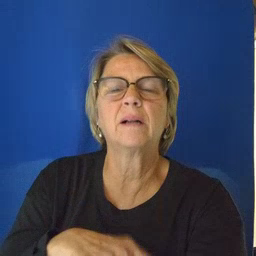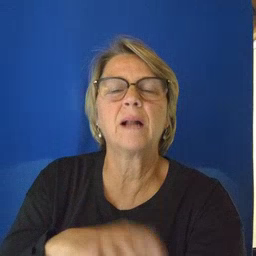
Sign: mad